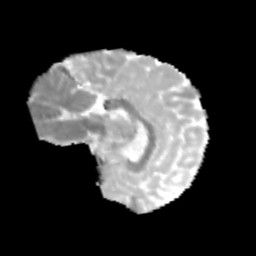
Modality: MD
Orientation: sagittal
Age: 10
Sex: female
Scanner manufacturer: siemens
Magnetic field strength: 3 T
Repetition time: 3.8 s
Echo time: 0.07 s